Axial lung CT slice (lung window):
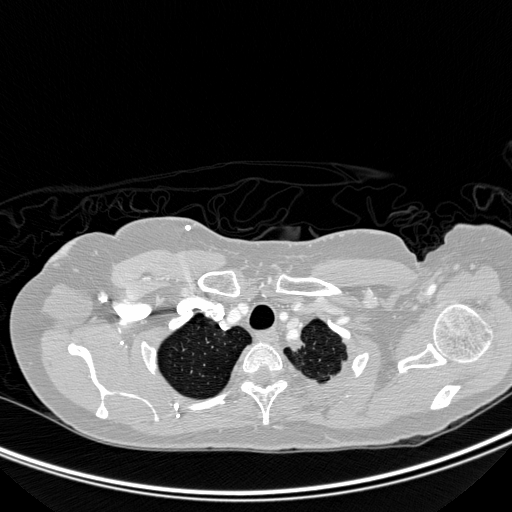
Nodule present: no